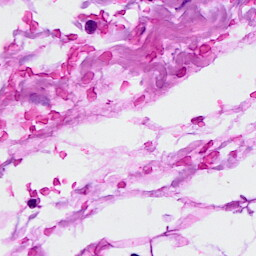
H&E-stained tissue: Breast